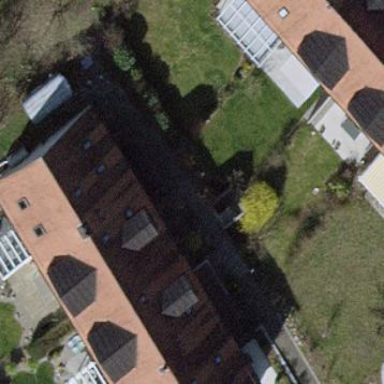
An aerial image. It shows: Terrace building.